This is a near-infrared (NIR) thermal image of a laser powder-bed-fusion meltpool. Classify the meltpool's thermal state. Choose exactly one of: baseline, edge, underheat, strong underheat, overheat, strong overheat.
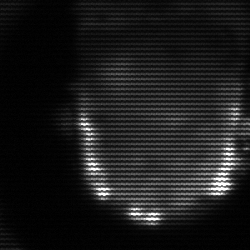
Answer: baseline